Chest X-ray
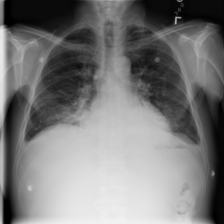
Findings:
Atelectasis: negative
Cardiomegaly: negative
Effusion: positive
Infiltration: negative
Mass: negative
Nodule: negative
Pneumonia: negative
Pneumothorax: negative
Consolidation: negative
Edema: negative
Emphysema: negative
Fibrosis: negative
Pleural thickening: negative
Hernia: negative